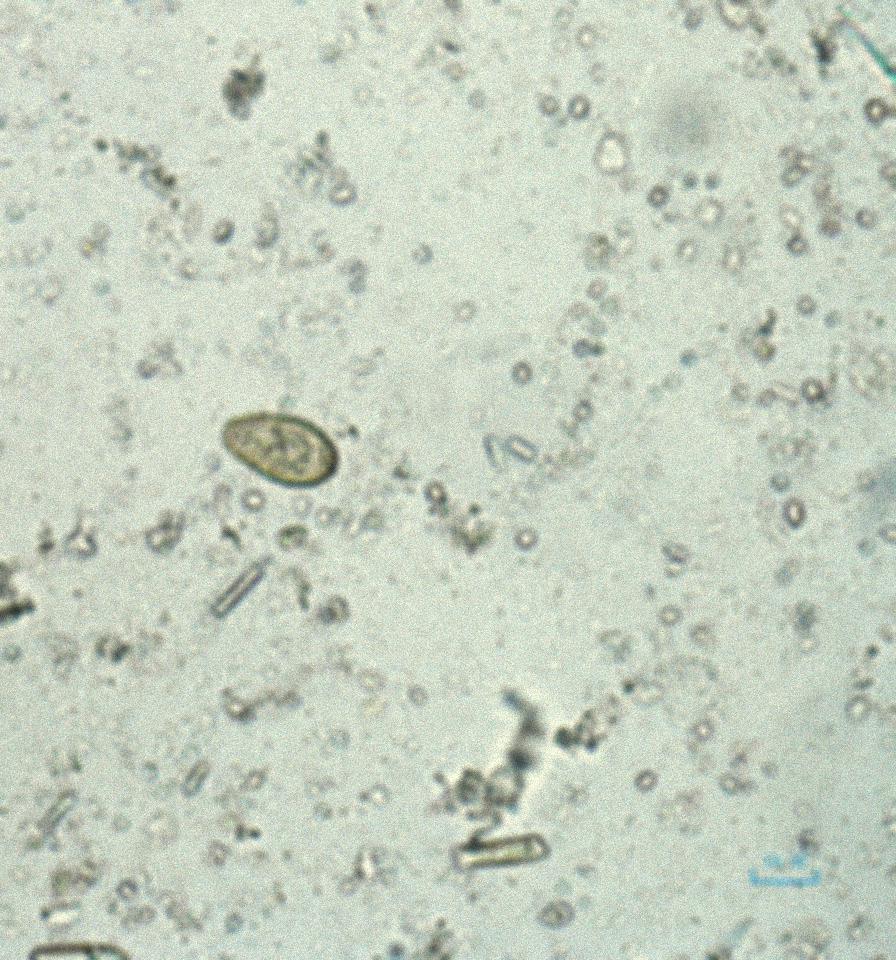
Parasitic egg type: Opisthorchis viverrine